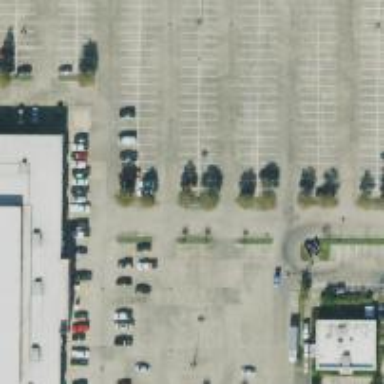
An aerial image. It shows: Parking space.